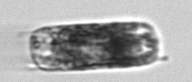
Label: Hemiaulus